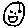
Label: smiley face